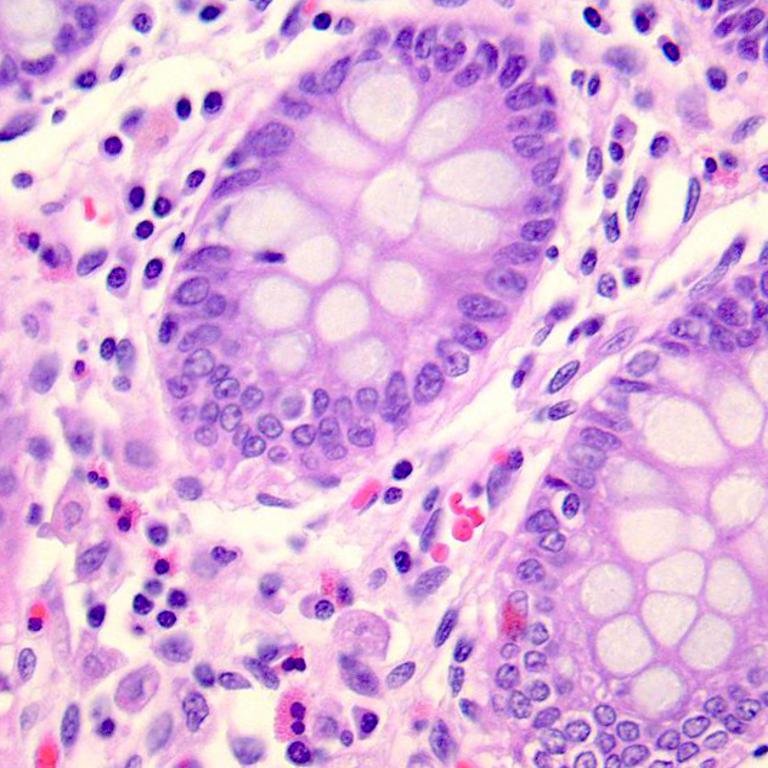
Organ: colon
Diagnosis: benign